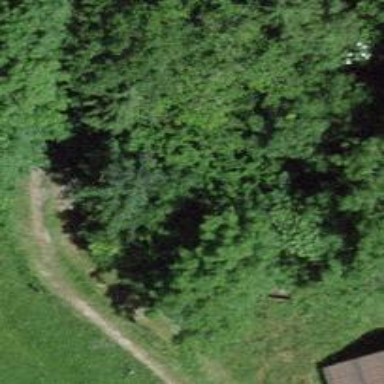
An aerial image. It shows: Culvert tunnel.